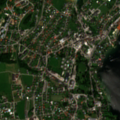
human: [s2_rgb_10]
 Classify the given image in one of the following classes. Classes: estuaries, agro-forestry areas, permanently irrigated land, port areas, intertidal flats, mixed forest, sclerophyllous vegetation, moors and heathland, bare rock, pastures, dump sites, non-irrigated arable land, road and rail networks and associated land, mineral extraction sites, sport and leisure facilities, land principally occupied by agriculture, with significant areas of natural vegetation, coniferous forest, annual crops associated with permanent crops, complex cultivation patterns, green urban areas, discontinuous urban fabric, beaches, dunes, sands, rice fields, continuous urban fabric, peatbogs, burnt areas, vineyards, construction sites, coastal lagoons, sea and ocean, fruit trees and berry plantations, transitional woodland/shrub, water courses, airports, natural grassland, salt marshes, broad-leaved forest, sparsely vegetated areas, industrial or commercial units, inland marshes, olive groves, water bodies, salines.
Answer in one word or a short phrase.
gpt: discontinuous urban fabric, pastures, land principally occupied by agriculture, with significant areas of natural vegetation, broad-leaved forest, mixed forest, water bodies